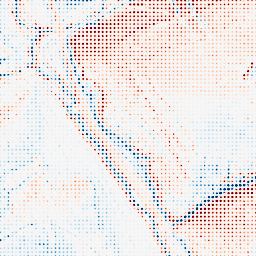
Category: classical
Decomposition family: uniform
Decomposition parameters: size: 10
Upsampling method: sinc_blackman
Upsampling parameters: scale: 8
kernel_size: 4
Upsampling scale: 8